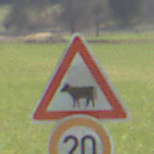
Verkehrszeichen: ViehtriebRechts
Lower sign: Geschwindigkeit20
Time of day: MorningAfternoon
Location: Outdoor (Nature)
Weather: PartlyCloudy
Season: NotSpecified
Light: Natural